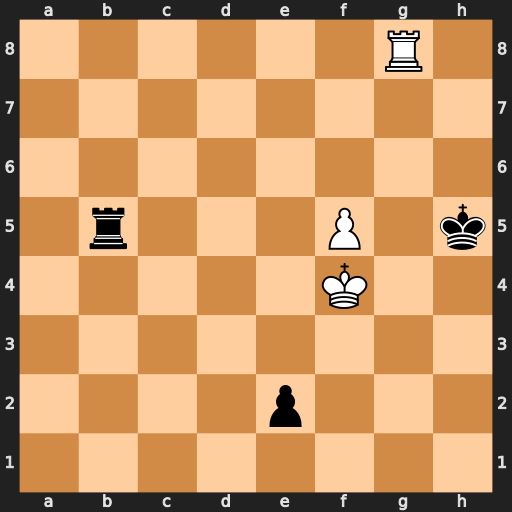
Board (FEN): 6R1/8/8/1r3P1k/5K2/8/4p3/8
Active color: w
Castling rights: -
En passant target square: -
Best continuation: Rh8#